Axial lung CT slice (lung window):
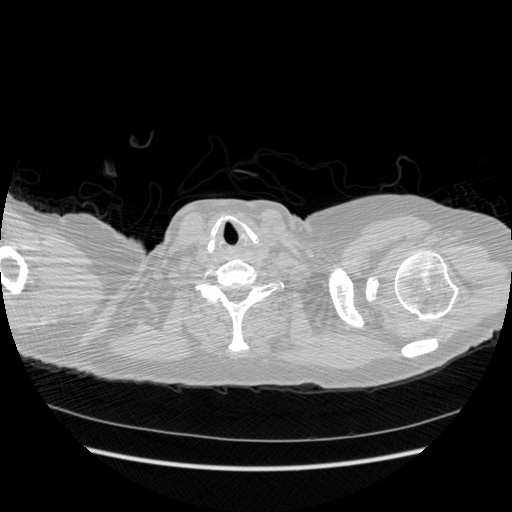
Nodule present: no